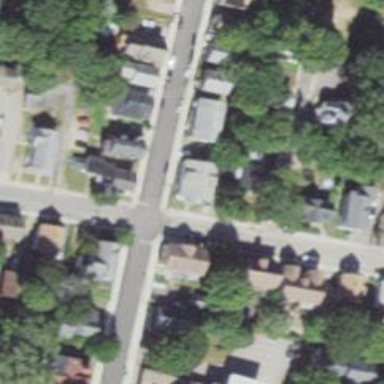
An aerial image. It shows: Residential driveway serving as service road.